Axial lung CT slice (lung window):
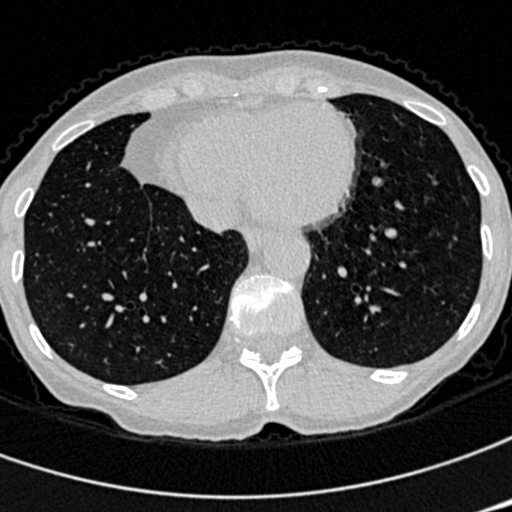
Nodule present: no